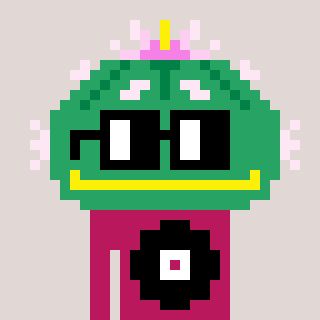
a pixel art character with square black glasses, a peyote-shaped head and a darkpink-colored body on a warm background